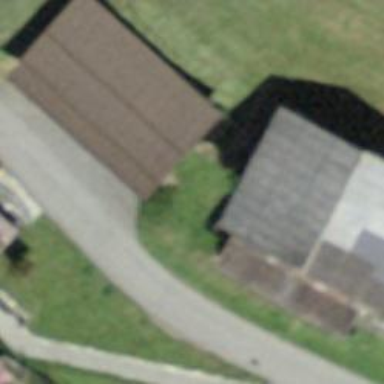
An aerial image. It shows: Garage.